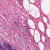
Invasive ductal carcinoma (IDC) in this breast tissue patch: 0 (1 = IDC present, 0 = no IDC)